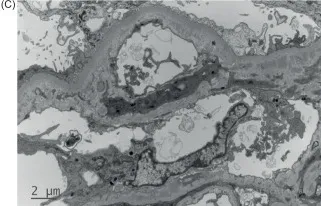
Electron micrographs of kidney transplant biopsy. (B and C) Subendothelial lucent widening with loss of endothelial fenestrations, mesangial interpositioning, and intramembranous electron-dense deposits.
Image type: pathology (h&e)